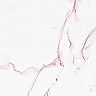
Metastatic tissue present: no